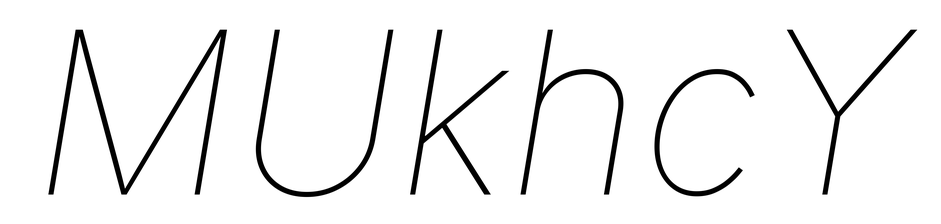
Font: Inter-Italic_Thin_Italic